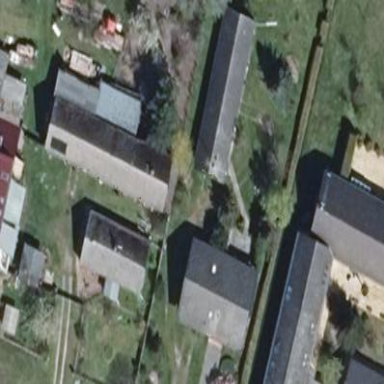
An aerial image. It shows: Flat roof building with grey roof.